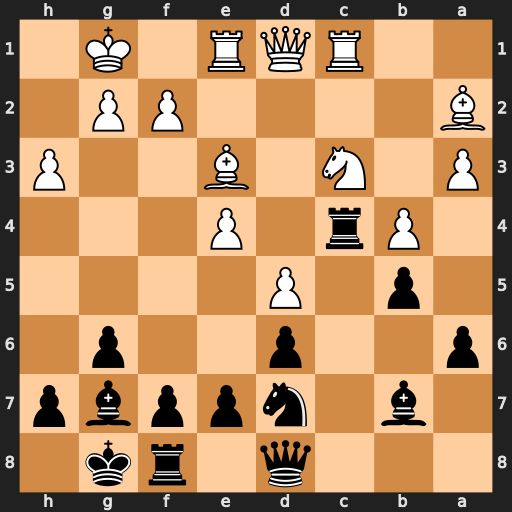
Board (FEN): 3q1rk1/1b1nppbp/p2p2p1/1p1P4/1Pr1P3/P1N1B2P/B4PP1/2RQR1K1
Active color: b
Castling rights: -
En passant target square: -
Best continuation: Rxc3 Rxc3 Bxc3